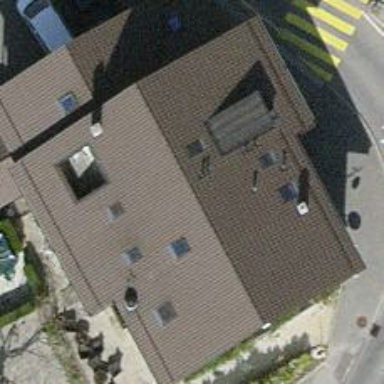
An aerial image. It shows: Restaurant.